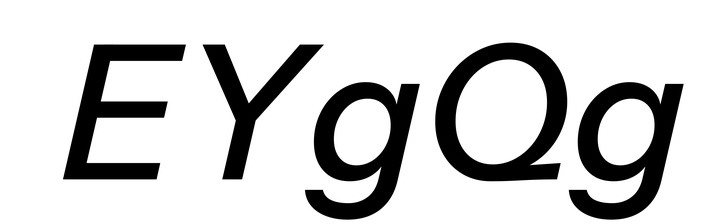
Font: InstrumentSans-Italic_Medium_Italic